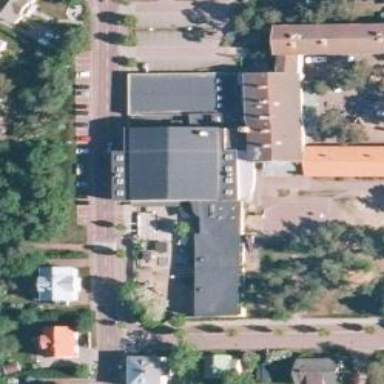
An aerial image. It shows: Kindergarten.